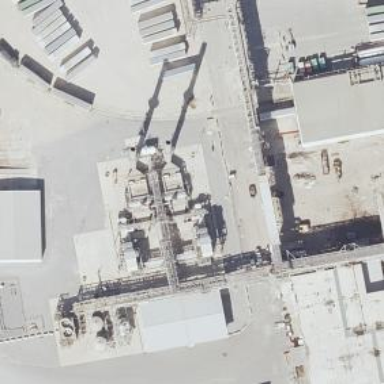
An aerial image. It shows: Gas turbine generator.